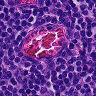
Metastatic tissue present: no